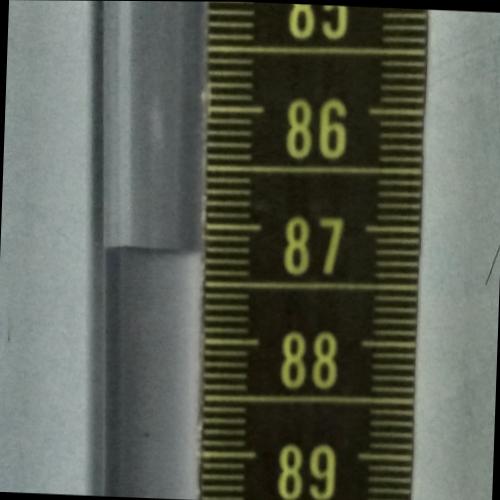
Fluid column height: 87.2 cm